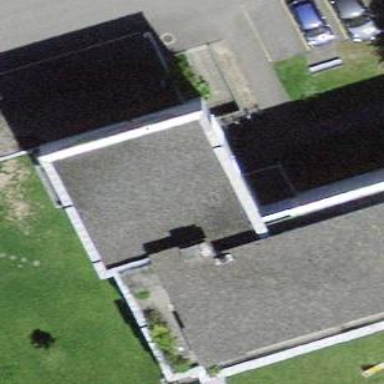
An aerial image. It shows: Flat-roofed apartment building.